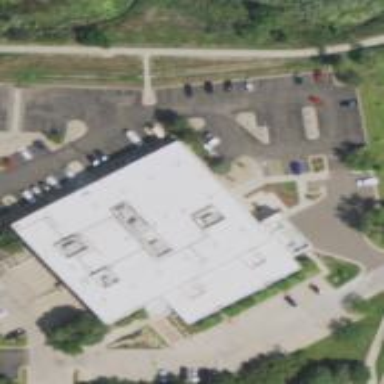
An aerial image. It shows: Medical building.